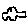
Label: car